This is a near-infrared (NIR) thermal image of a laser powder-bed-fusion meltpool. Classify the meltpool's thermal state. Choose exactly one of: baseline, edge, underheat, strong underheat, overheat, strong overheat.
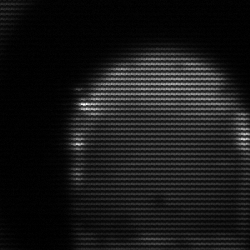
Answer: edge